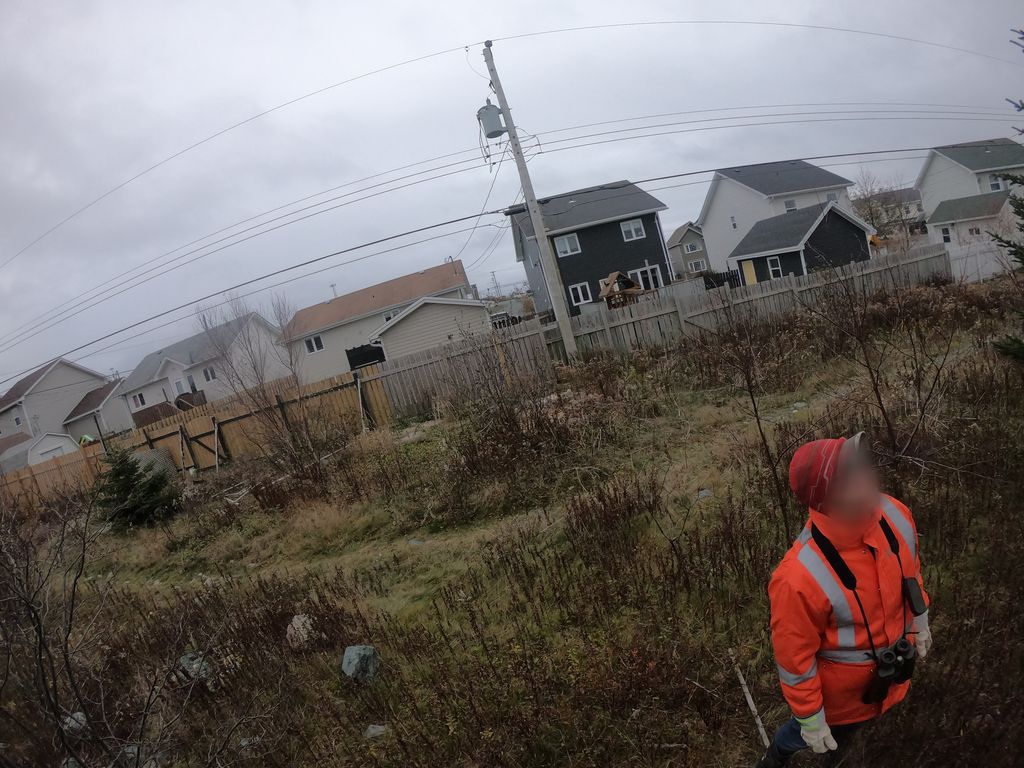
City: st_johns